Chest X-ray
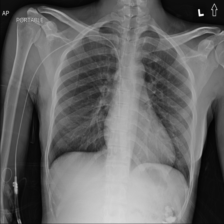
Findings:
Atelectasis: negative
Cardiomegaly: negative
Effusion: negative
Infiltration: negative
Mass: negative
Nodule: negative
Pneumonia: negative
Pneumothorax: negative
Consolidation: negative
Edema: negative
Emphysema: negative
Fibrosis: negative
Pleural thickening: negative
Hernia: negative